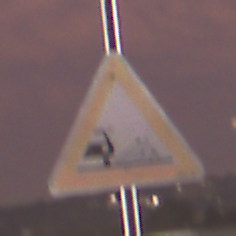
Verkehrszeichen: SplittSchotter
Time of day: SunriseSunset
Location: Outdoor (Urban)
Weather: PartlyCloudy
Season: NotSpecified
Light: Artificial